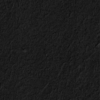
Label: not_dusty